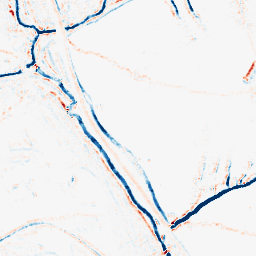
Category: morphological
Decomposition family: morphological_square
Decomposition parameters: operation: average
size: 5
Upsampling method: bilinear
Upsampling parameters: scale: 4
Upsampling scale: 4